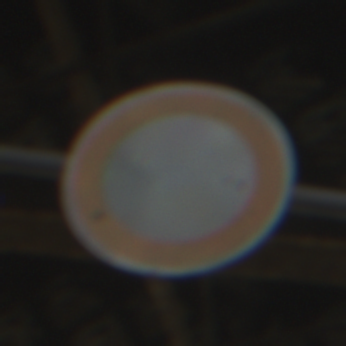
Verkehrszeichen: VerbotFahrzeugeAllerArt
Umgebung: Outdoor, Urban
Tageszeit: Midday
Wetter: Clear
Licht: Natural
Jahreszeit: NotSpecified
Kontrast: LowContrast